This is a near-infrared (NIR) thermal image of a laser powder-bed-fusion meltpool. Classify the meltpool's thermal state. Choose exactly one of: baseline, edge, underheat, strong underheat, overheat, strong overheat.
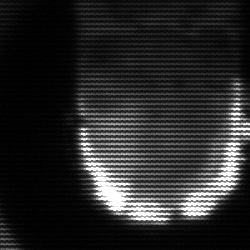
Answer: baseline